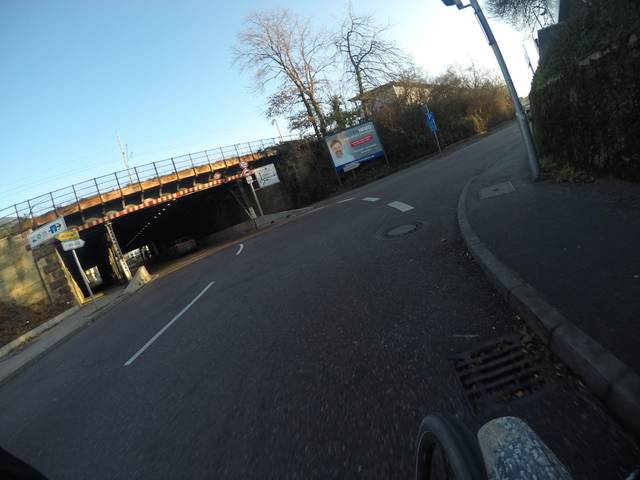
Region: Germany
Coordinates: 48.832, 9.165